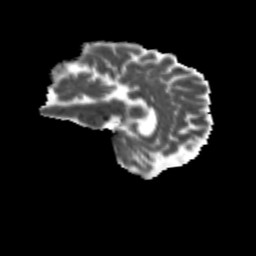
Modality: MD
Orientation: sagittal
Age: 68
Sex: female
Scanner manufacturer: siemens
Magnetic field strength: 3 T
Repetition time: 4.71 s
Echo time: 0.0906 s